Question: For <URL>, how can i make the background color of the box change when the model is invalid?
'''
ko.validation.configure({
insertMessages: false,
decorateElement: true,
errorElementClass: 'error'
});
NameModel = function(model) {
var self = this;
//Observables
self.firstName = ko.observable().extend({
required: true
});
ko.validation.group(self);
return self;
};
'''
I am trying to achieve something similar to the store checkout below.

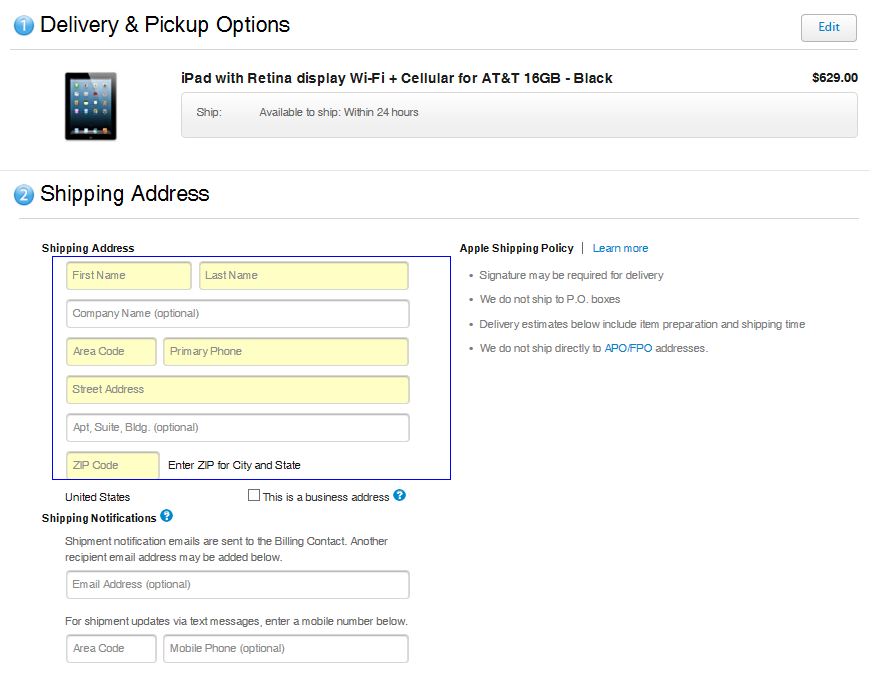
Answer: Knockout-Validation plugin adds an 'error' class to the elemnts which are not valid. All you need to do is set the background color for that class:
'''
.error {
background: yellow;
}
'''
If you need to change the element error class you cand do that too. More info in the configuration section of the documentation (<URL>.